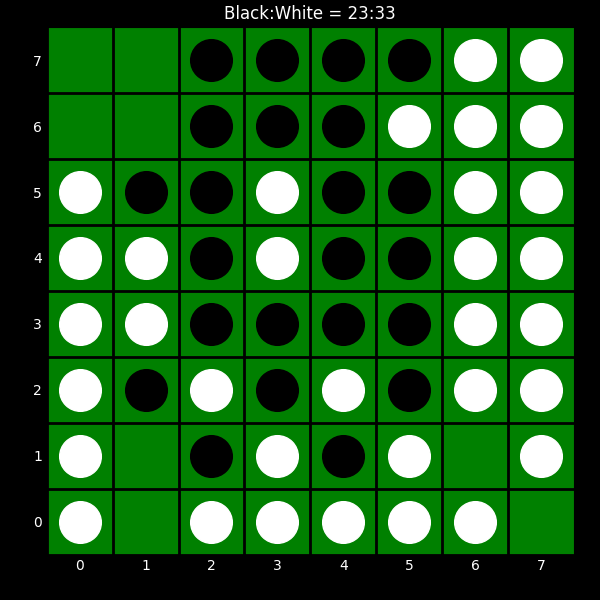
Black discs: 23
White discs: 33